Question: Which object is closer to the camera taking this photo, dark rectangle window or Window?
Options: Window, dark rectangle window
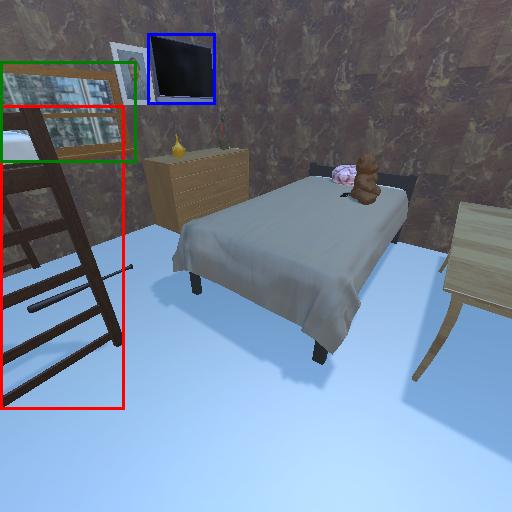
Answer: Window